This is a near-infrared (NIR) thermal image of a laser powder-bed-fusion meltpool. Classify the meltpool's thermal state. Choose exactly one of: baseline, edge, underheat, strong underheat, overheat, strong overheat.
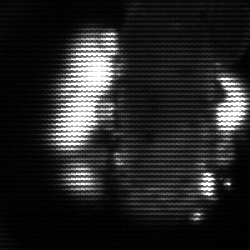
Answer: strong underheat